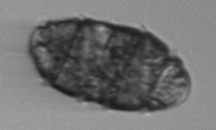
Label: Margalefidinium